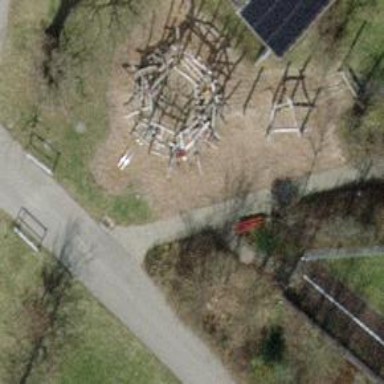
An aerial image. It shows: Red bench.